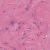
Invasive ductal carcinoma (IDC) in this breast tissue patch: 0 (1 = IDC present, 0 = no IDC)